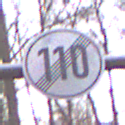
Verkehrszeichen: EndeGeschwindigkeit110
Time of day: Midday
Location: Outdoor (Nature)
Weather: Overcast
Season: Autumn
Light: Natural